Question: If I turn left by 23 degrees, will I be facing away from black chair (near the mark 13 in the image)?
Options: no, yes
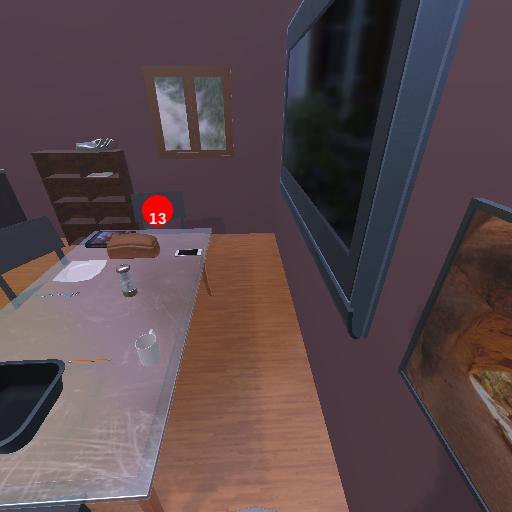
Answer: no